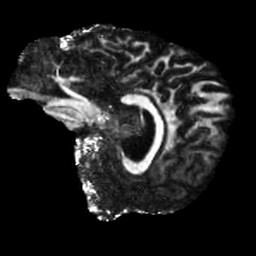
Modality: FA
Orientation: sagittal
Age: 29
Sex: male
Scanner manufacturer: siemens
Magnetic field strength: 6.98 T
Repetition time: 7.776 s
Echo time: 0.076 s